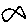
Label: fish